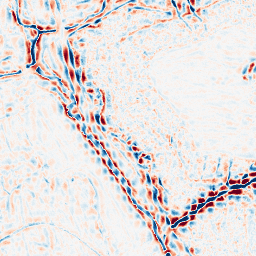
Category: wavelet
Decomposition family: wavelet_biorthogonal
Decomposition parameters: wavelet: bior5.5
level: 3
Upsampling method: cubic_catmull_rom
Upsampling parameters: scale: 2
Upsampling scale: 2